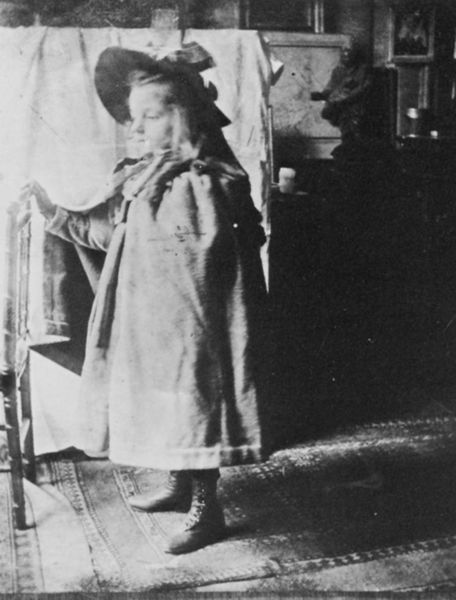
Titel: Junges Mädchen im Mantel
Künstler: Antoine Degas
Standort: Paris
Institution: Archive der Nationalen Bibliothek
Schlagwörter: dunkel, hand, schatten, umhang, mädchen, fenster, grau, haar, hell, hintergrund, hut, jahrhundertwende, kleid, licht, nase, raum, schwarz, stuhl, tisch, weiss, zimmer, blick, tuch, muster, schleife, teppich, alt, blond, mütze, wand, arm, halten, sehen, stehen, bildnis, innenraum, portrait, porträt, rückenlehne, tischdecke, tischtuch, vorhang, sonne, boden, haare, interieur, mantel, stehend, decke, innen, kind, tochter, theater, locken, traurig, bilder, fotos, lehne, schuhe, klein, hat, dress, spielen, halstuch, stuhllehne, atelier, tepich, picture, läufer, allein, warten, fein, foto, fotografie, photographie, berlin, steht, schwarz weiss, stiefel, kleidchen, photo, girl, teppisch, abzug, stugl, lacken, gra, madl, lieb, daguerrotypie, zweg, zwergin, schnürstiefel, diern, liliputte, mante; hut, analog, h, 1900, 19. century